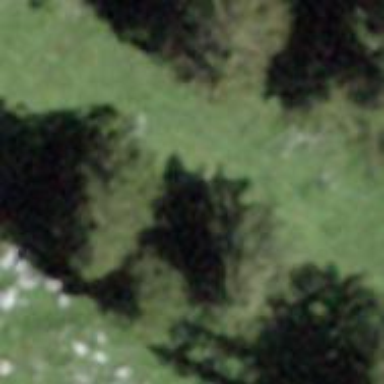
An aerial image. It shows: Beautiful tree in nature.